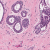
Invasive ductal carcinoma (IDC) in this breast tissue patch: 0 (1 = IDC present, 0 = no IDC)